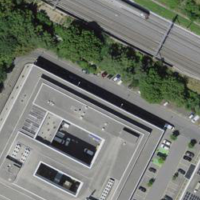
EUNIS habitat code: 54
Species observed at this site:
Cirsium vulgare
Urtica dioica
Cirsium arvense
Acer pseudoplatanus